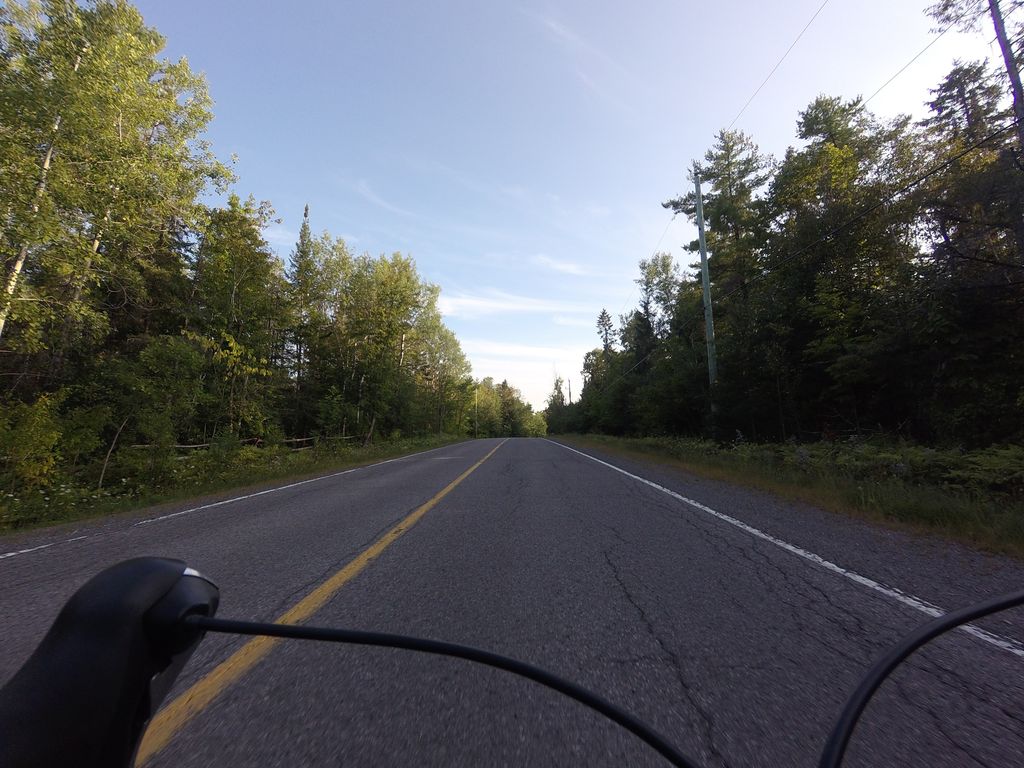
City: ottawa-gatineau